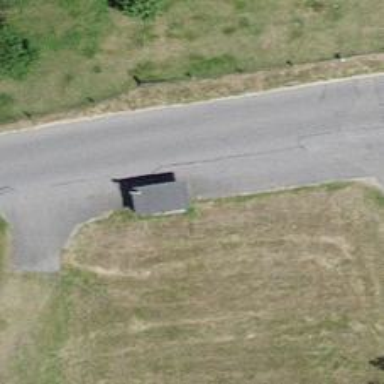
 serving as platform for public transportation."